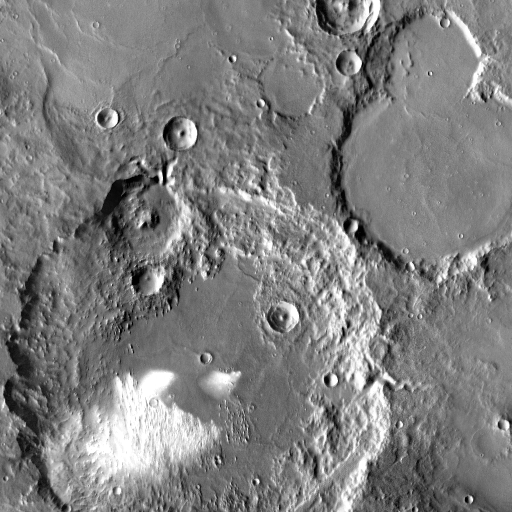
Crater classes present: Background, Other, Layered, Buried, Secondary